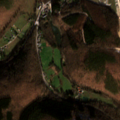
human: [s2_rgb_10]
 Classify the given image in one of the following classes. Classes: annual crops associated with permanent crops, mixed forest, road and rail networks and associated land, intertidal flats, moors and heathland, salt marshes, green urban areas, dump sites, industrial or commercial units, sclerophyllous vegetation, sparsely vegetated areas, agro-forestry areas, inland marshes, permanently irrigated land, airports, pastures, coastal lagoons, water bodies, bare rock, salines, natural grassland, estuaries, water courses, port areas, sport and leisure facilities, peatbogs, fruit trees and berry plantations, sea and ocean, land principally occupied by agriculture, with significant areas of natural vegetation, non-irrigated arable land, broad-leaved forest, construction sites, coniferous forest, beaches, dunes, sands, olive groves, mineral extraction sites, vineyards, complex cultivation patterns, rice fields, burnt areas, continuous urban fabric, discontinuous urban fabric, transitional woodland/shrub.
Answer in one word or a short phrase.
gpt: discontinuous urban fabric, land principally occupied by agriculture, with significant areas of natural vegetation, broad-leaved forest, mixed forest